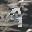
Label: 9